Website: bh-photo
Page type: customer-info-address
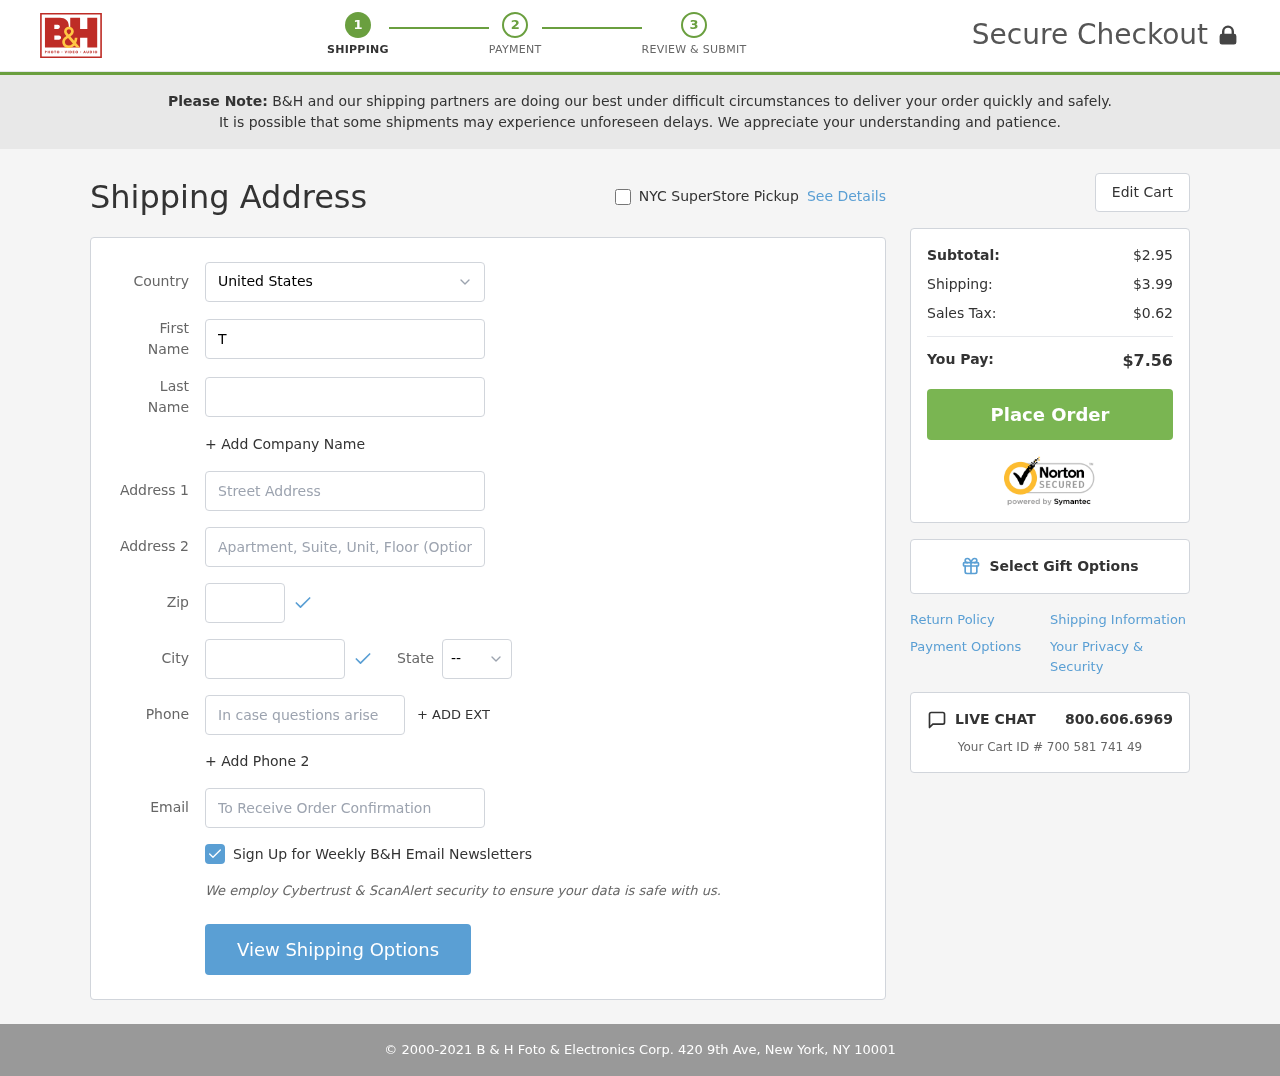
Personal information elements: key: PII_CITY
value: Port Jacob
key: PII_COUNTRY
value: United States
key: PII_EMAIL
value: tanner_carrillo@yahoo.com
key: PII_FIRSTNAME
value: Tanner
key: PII_LASTNAME
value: Carrillo
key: PII_PHONE
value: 9548410276
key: PII_POSTCODE
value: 08409
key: PII_STATE_ABBR
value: GA
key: PII_STREET
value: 4105 Brandy Manors
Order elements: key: ORDER_SUBTOTAL
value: $2.95
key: ORDER_SHIPPING_COST
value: $3.99
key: ORDER_TAX
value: $0.62
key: ORDER_TOTAL
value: $7.56
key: ORDER_ID
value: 700 581 741 49